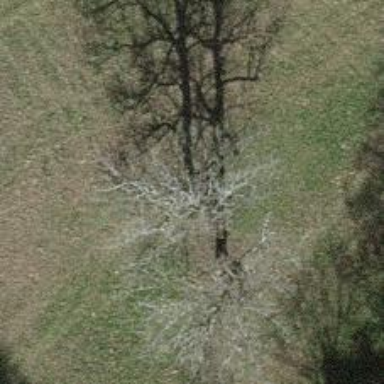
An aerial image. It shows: Landmark tree with broadleaved leaves.